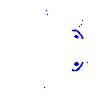
Particle: electron